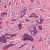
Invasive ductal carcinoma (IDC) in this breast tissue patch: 1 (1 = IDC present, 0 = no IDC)